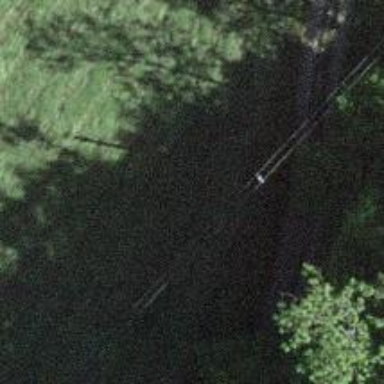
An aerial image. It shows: Power pole.